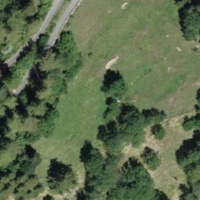
EUNIS habitat code: 24
Species observed at this site:
Lathyrus pratensis